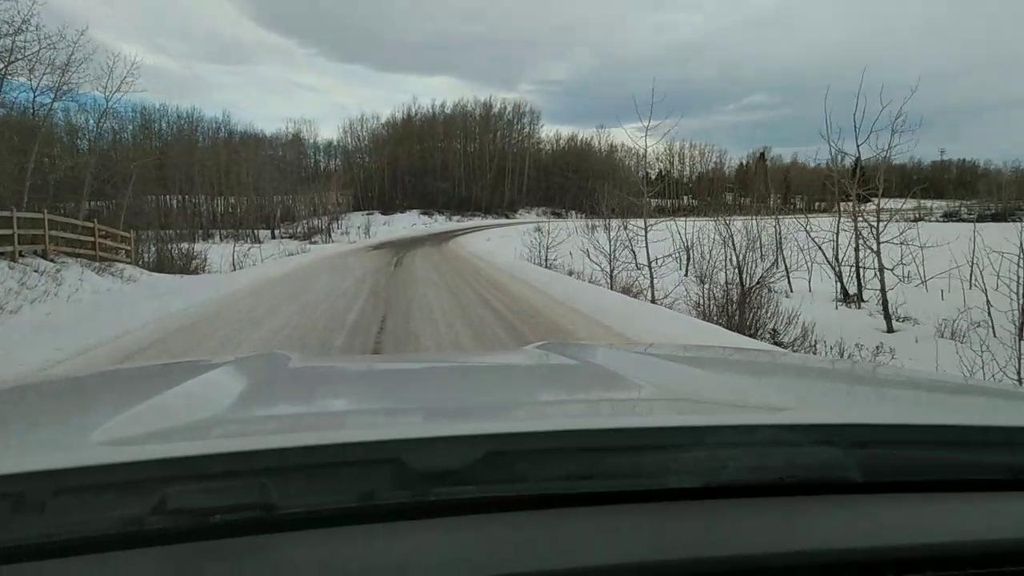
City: calgary